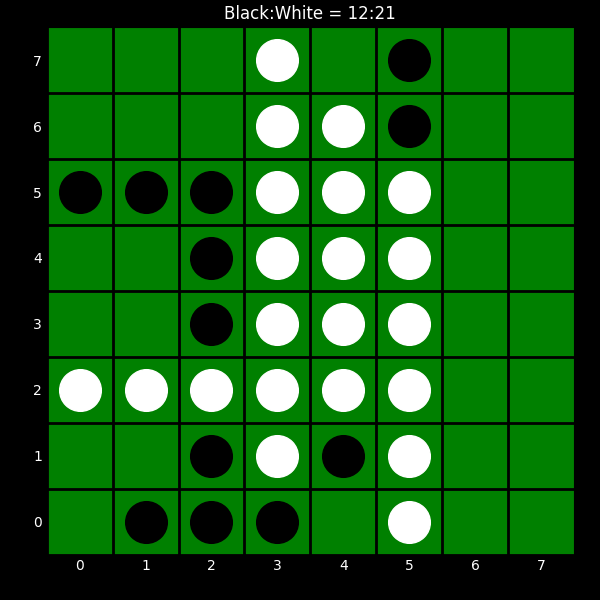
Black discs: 12
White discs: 21